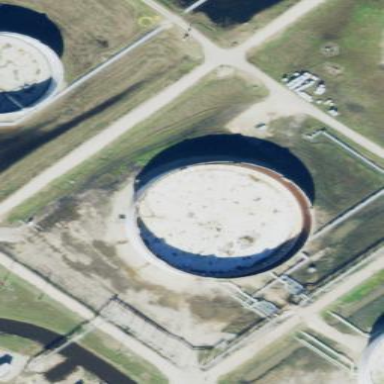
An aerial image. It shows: Storage tank created as man-made structure.